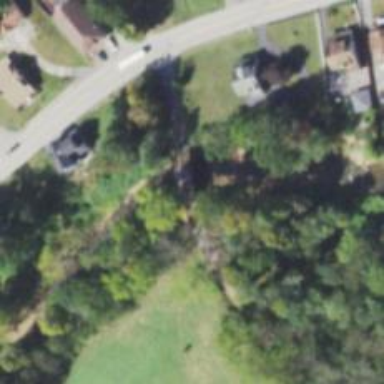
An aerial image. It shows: Covered bridge on residential road.